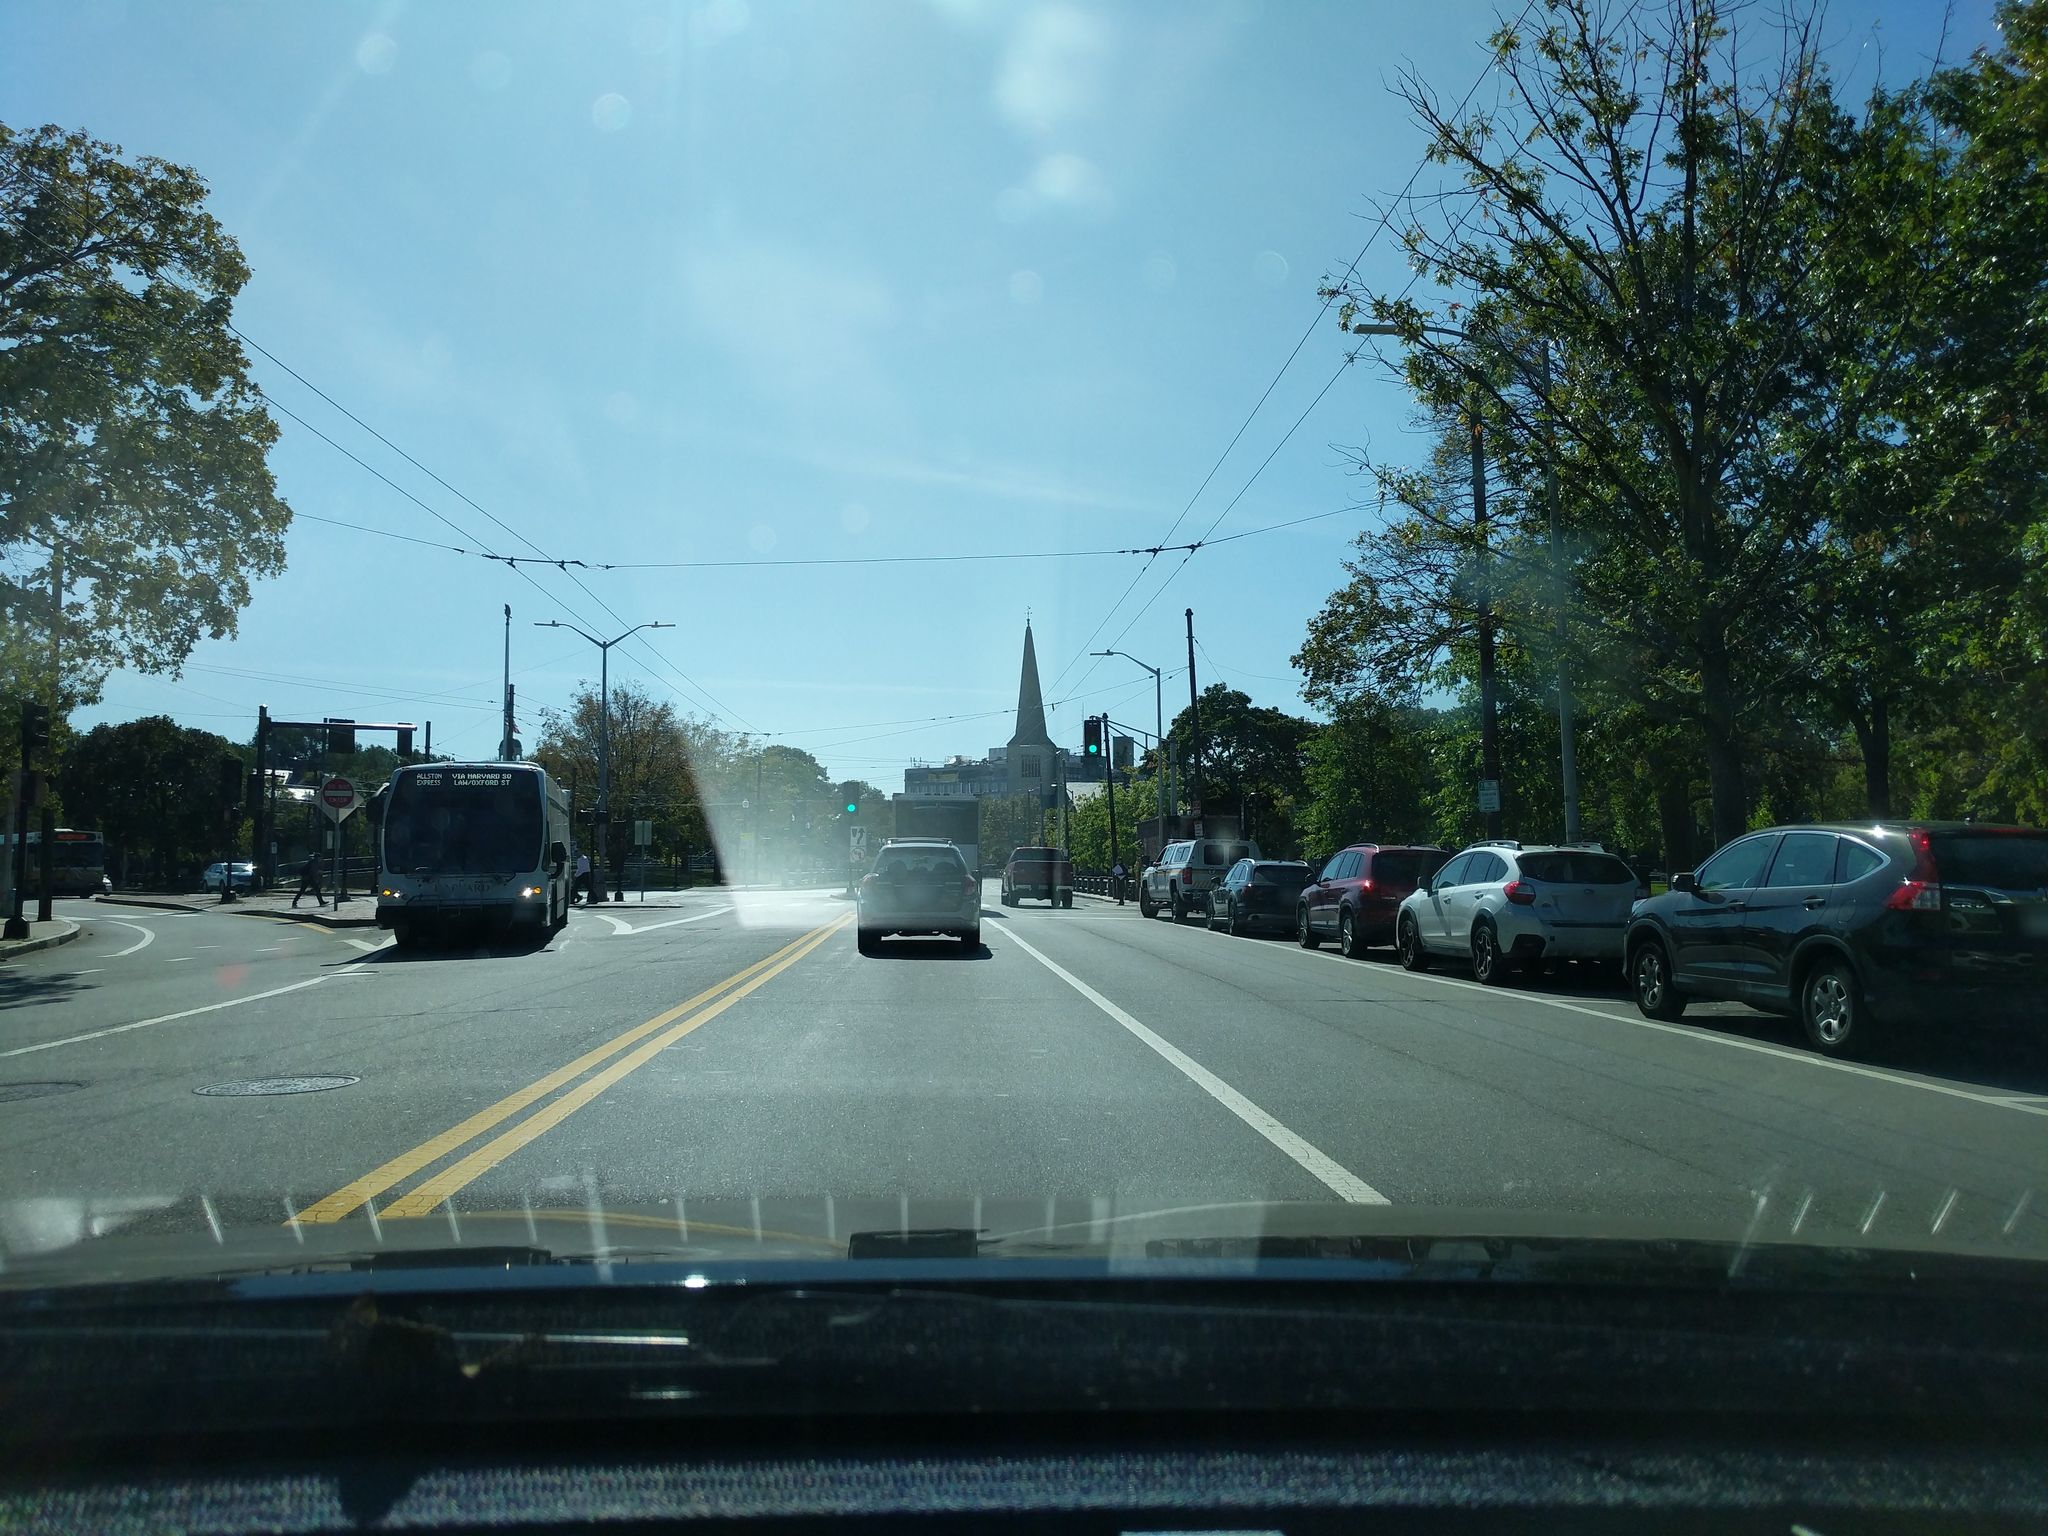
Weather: clear
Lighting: day
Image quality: good
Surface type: driving surface
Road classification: primary
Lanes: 2
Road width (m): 20.1
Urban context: urban centre
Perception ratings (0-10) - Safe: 4.56, Lively: 6.65, Beautiful: 4.55, Boring: 2.14, Depressing: 4.75, Wealthy: 3.89